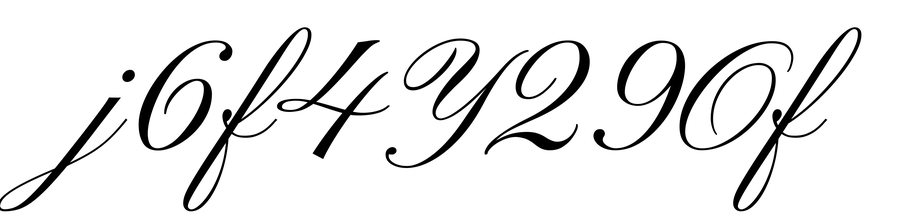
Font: PinyonScript-Regular